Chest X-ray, PA view. Patient: 52 years old, sex F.
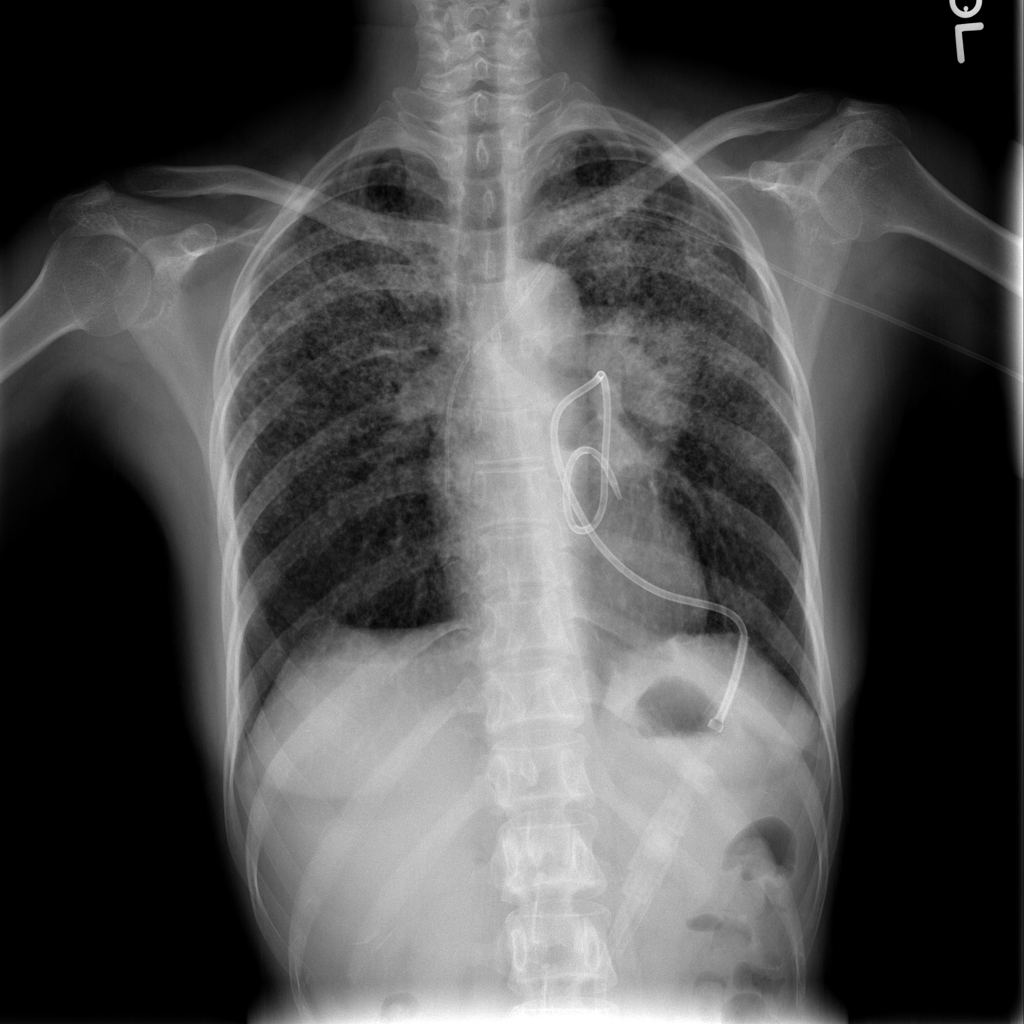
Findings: Mass, Pneumothorax